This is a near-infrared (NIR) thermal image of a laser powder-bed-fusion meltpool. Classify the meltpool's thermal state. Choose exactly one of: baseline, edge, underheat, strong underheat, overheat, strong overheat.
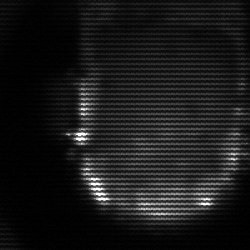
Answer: baseline